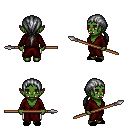
a pixel art fantasy rpg character, female body template, orc, green skin, red robe, white pants, gray ponytail hairstyle, black slippers, spear, four views (front, back, left, right), 2x2 character sprite sheet, small pixel art, hard edges, no anti-aliasing